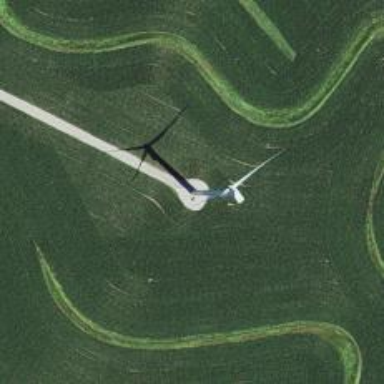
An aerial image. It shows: Wind generator powered by wind. The generator type is horizontal axis and it uses wind turbines.